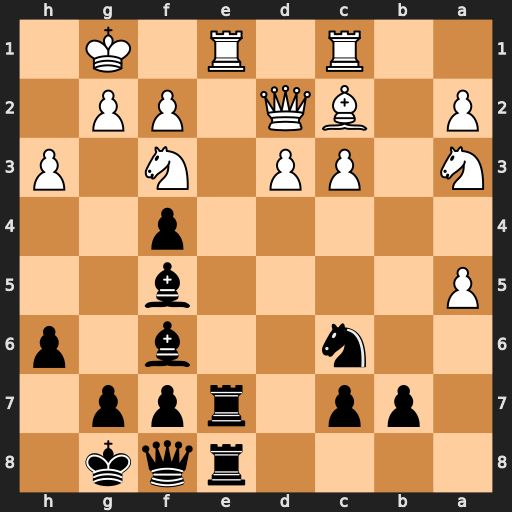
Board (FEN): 4rqk1/1pp1rpp1/2n2b1p/P4b2/5p2/N1PP1N1P/P1BQ1PP1/2R1R1K1
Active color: b
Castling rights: -
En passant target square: -
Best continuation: Rxe1+ Rxe1 Rxe1+ Qxe1 Qxa3